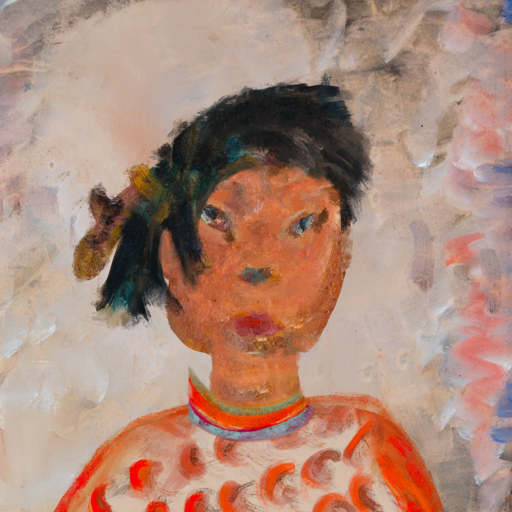
Background: Roy_Bahadur, Head And Neck Front: Boggyland, Face Front: Boggyland, Bust: Rupkatha, Hair Front: Pipe, Head Accessory: Blank, Second Necklace: Blank, Necklace: Sisters, Baby: Blank